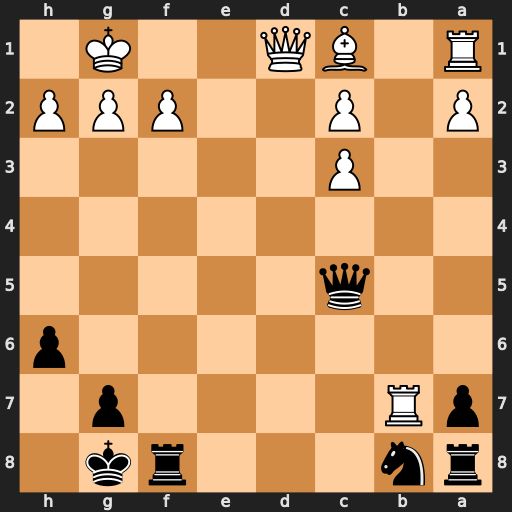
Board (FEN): rn3rk1/pR4p1/7p/2q5/8/2P5/P1P2PPP/R1BQ2K1
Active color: b
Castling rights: -
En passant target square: -
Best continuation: Qxf2+ Kh1 Qf1+ Qxf1 Rxf1#